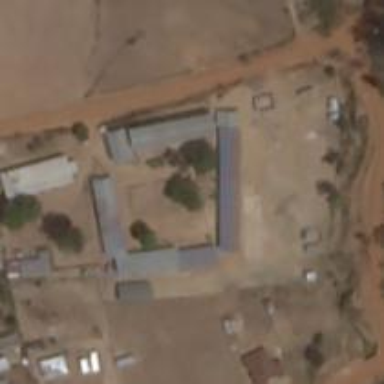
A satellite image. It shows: School.